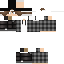
A male human skin with medium skin, wearing brown long hair dressed in a blue hoodie and black pants, featuring a closed mouth.